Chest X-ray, AP view. Patient: 46 years old, sex M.
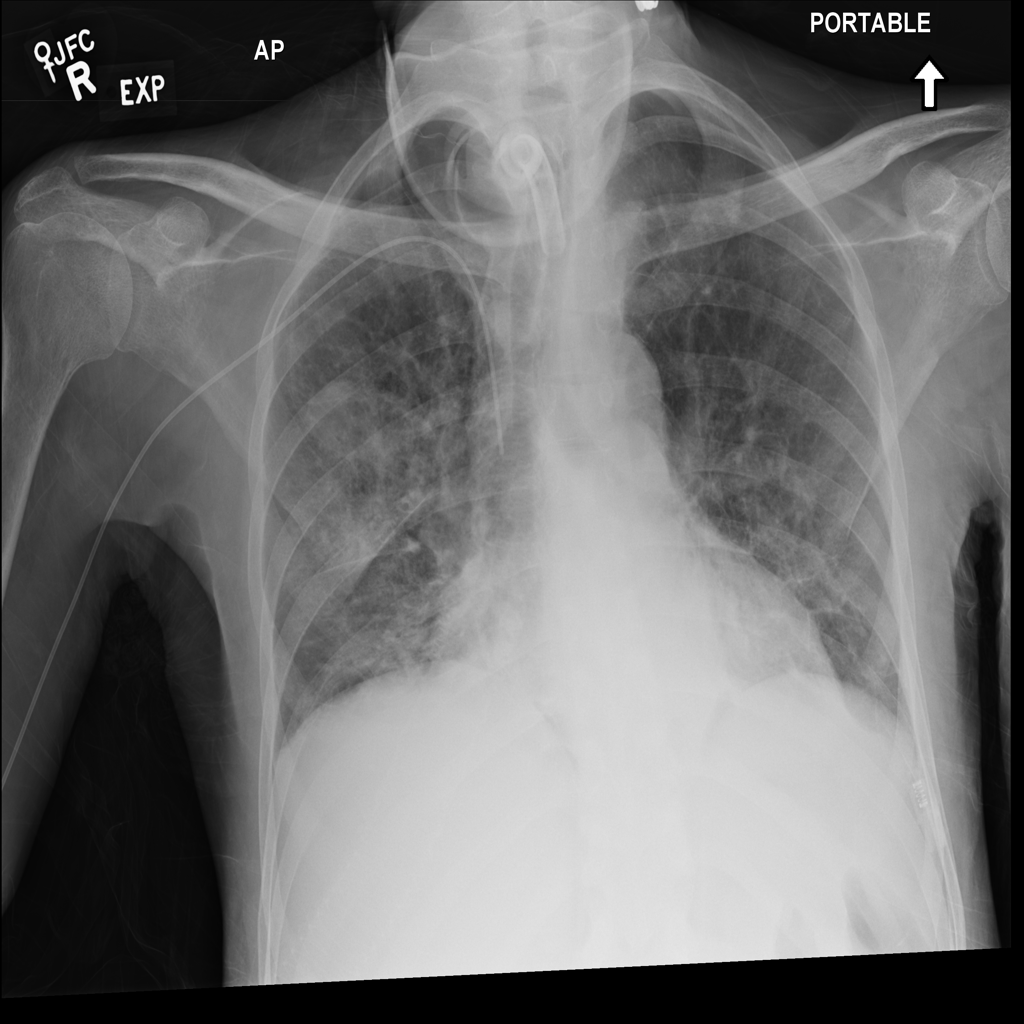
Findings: Effusion, Infiltration